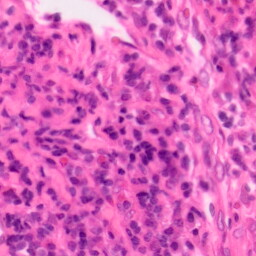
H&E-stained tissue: Colon